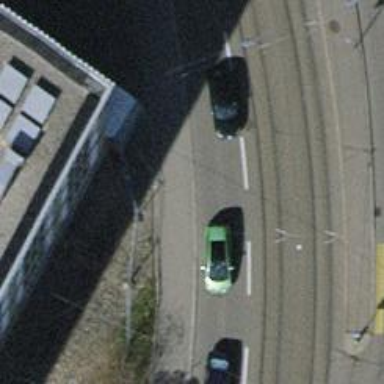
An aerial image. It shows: Primary highway with tram embedded rails. There is asphalt surface on the road and the right sidewalk.